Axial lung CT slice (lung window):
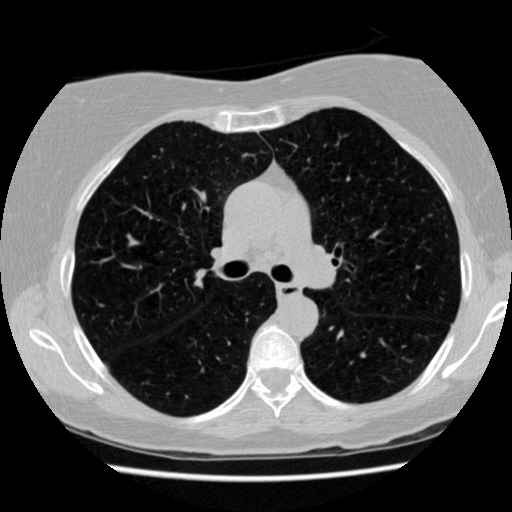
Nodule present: no